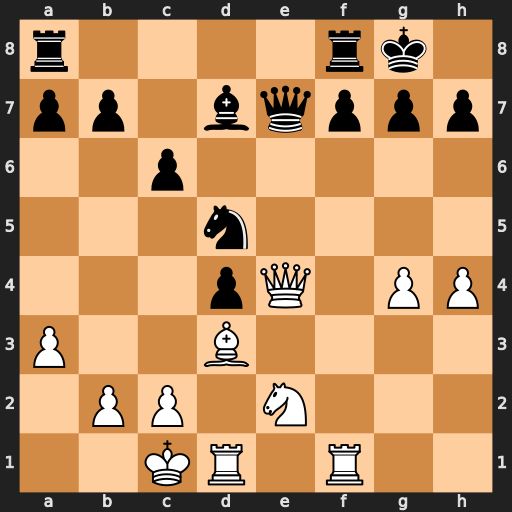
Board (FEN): r4rk1/pp1bqppp/2p5/3n4/3pQ1PP/P2B4/1PP1N3/2KR1R2
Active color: w
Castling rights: -
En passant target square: -
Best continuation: Qxh7#